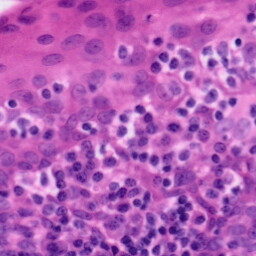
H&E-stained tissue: Tonsil